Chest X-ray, PA view. Patient: 45 years old, sex F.
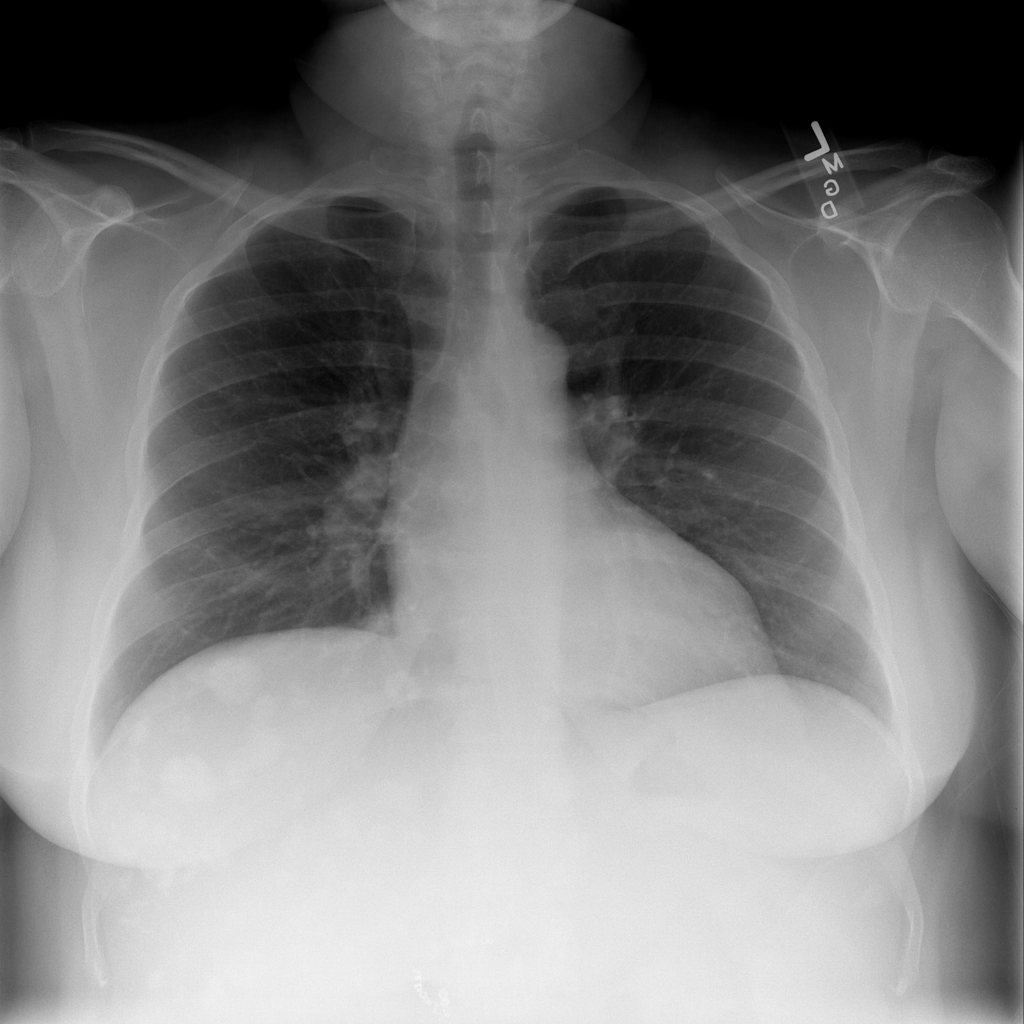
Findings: No Finding